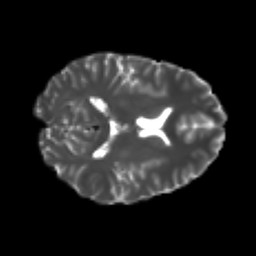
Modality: T2w
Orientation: axial
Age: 20
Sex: male
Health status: healthy
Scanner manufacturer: philips
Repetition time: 7.384 s
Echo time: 0.08599 s